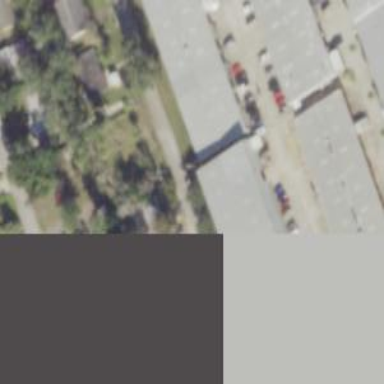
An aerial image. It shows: Commercial building.